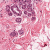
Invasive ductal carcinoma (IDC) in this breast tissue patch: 0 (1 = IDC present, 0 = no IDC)